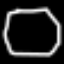
Label: octagon